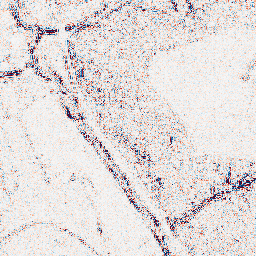
Category: wavelet
Decomposition family: wavelet_reverse_biorthogonal
Decomposition parameters: wavelet: rbio3.5
level: 1
Upsampling method: area
Upsampling parameters: scale: 8
Upsampling scale: 8